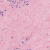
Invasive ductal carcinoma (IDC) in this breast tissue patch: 1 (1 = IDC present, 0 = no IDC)